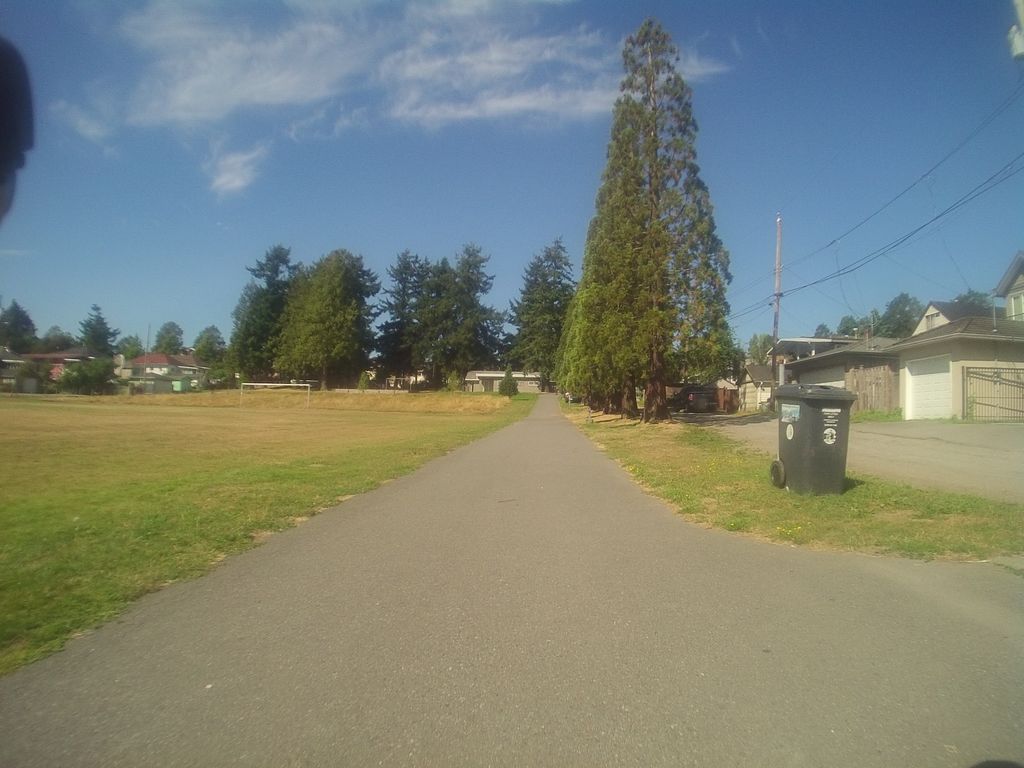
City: vancouver